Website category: university
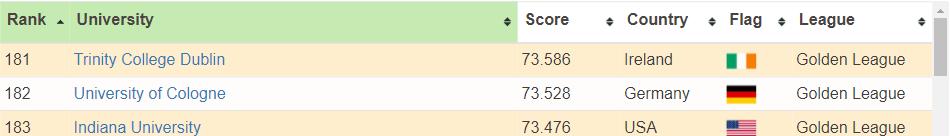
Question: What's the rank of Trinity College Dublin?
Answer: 181

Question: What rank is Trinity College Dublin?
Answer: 181

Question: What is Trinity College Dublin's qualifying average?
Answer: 181

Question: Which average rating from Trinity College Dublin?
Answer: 181

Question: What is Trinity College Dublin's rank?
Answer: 181

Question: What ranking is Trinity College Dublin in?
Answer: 181

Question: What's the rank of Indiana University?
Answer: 183

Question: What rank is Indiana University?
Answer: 183

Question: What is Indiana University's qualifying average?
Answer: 183

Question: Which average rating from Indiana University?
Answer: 183

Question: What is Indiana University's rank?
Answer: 183

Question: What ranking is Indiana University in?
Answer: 183

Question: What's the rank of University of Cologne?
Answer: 182

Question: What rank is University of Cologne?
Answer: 182

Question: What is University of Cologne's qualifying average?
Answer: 182

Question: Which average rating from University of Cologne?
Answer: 182

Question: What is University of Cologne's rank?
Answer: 182

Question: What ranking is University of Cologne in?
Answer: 182

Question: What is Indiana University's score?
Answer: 73.476

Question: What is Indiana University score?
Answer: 73.476

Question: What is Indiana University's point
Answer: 73.476

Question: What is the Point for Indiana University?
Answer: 73.476

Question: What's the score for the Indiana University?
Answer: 73.476

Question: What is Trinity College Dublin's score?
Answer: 73.586

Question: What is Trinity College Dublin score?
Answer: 73.586

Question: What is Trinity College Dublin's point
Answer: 73.586

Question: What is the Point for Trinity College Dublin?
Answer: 73.586

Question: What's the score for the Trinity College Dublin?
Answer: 73.586

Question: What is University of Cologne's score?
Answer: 73.528

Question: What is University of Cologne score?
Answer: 73.528

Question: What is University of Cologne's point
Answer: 73.528

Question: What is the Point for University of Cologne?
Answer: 73.528

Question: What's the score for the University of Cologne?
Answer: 73.528

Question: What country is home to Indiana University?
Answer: USA

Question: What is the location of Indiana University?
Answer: USA

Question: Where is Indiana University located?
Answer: USA

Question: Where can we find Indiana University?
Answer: USA

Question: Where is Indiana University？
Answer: USA

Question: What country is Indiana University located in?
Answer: USA

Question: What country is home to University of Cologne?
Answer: Germany

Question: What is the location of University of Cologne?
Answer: Germany

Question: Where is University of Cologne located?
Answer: Germany

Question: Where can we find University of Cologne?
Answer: Germany

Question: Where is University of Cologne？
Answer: Germany

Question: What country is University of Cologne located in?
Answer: Germany

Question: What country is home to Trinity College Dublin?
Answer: Ireland

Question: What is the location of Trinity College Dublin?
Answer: Ireland

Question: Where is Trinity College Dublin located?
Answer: Ireland

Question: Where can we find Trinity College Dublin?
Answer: Ireland

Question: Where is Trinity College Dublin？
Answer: Ireland

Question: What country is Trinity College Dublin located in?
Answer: Ireland

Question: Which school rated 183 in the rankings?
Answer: Indiana University

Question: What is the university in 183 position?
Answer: Indiana University

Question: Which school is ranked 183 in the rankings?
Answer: Indiana University

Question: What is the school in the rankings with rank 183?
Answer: Indiana University

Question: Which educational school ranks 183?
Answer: Indiana University

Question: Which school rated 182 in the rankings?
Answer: University of Cologne

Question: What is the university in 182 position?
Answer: University of Cologne

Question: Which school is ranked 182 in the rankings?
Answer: University of Cologne

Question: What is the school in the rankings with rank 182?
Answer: University of Cologne

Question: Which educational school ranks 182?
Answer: University of Cologne

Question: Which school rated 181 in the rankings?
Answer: Trinity College Dublin

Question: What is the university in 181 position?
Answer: Trinity College Dublin

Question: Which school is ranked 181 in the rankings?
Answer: Trinity College Dublin